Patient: sex F, age 51
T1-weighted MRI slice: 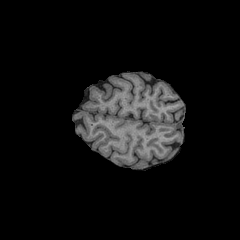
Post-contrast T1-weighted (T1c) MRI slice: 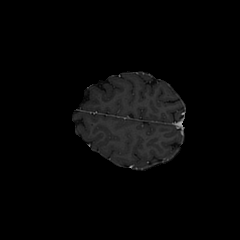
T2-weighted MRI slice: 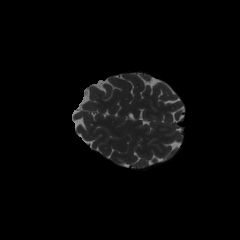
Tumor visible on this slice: no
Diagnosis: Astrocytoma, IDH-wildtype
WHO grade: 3